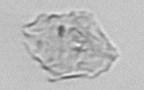
Label: detritus_transparent